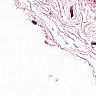
Metastatic tissue present: no